Question: I am plotting some points and to make the plot smoother I'm using 'make_interp_spline'. The problem is that I get a falling line between the first two points. The other points are ok, and they have the same distance. Is there something I can do about it?
Ps: I just have the data from 10 and 30.
'''
import matplotlib
import pylab as pl
from pylab import *
import numpy as np
from scipy.interpolate import make_interp_spline
x1, y1 = np.loadtxt('Grafico_I_D_Fe.txt', dtype=float, delimiter=',', unpack=True)
B_spline_coeff1 = make_interp_spline(x1, y1)
X1_Final = np.linspace(x.min(), x.max(), 500)
Y1_Final = B_spline_coeff1(X1_Final)
pl.plot(X1_Final, Y1_Final, color='r', label=r'Iron ($2 imes 10^7$)')
pl.scatter(x1, y1, marker='*', color='r')
'''
'''
10, 3.187170532786709e-15
30, 1.031832270812154e-13
50, 3.444779276423242e-13
70, 6.316369610195546e-14
'''

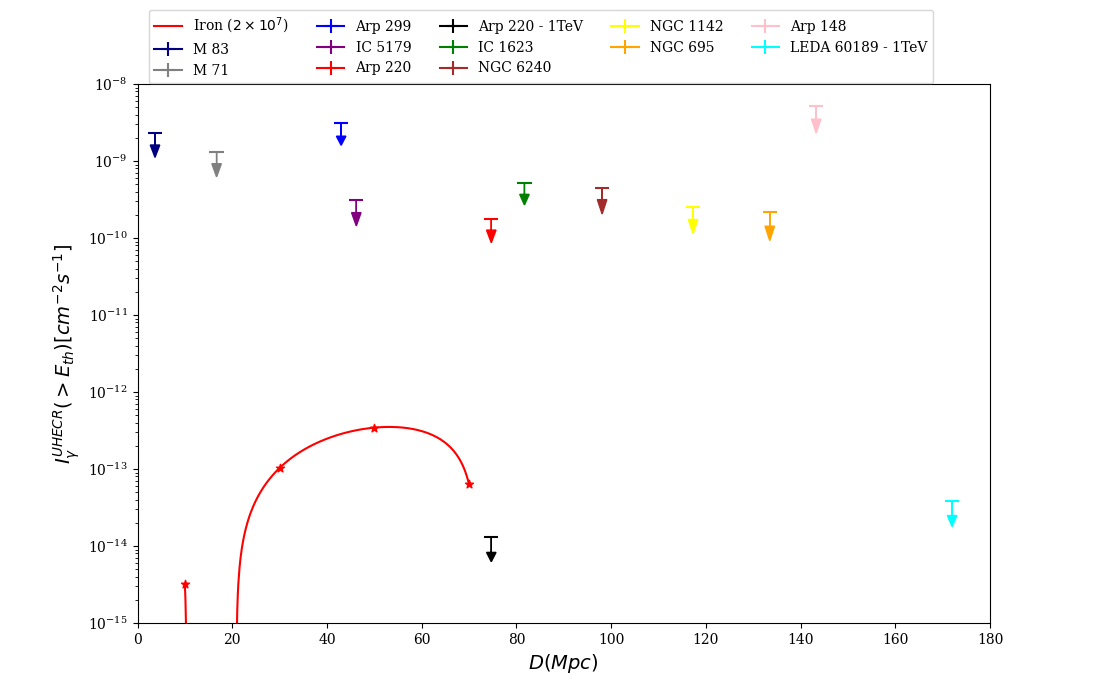
Answer: Interpolation functions often have the unintuitive property of wiggling a lot. In your case, the interpolated curve goes below zero, although the data points don't.
Many other interpolation or approximation functions exist, each having their own benefits and drawbacks for specific situations. 'PchipInterpolator' is one such function, that tries to stay inside the range of the data points (but has a less nice second derivative).
The code below uses <URL>, but also takes the log of the input y-values, and reverses that operation via 'exp' on the result. Without taking the log, the wobbly second derivative is more visible.
'''
from matplotlib import pyplot as plt
import numpy as np
from scipy.interpolate import PchipInterpolator
x1 = [10, 30, 50, 70]
y1 = [3.187170532786709e-15, 1.031832270812154e-13, 3.444779276423242e-13, 6.316369610195546e-14]
B_spline_coeff1 = PchipInterpolator(x1, np.log(y1))
X1_Final = np.linspace(9, 71, 500)
Y1_Final = np.exp(B_spline_coeff1(X1_Final))
plt.plot(X1_Final, Y1_Final, color='r', label=r'Iron ($2 imes 10^7$)')
plt.scatter(x1, y1, marker='*', color='r')
plt.yscale('log')
plt.show()
'''
<URL>
PS: It seems that for these specific data points, the original 'make_interp_spline' works even better than 'PchipInterpolator' when using the log conversion. Often this won't be the case, and you might need to consider other interpolation or approximation functions.
'''
B_spline_coeff1 = make_interp_spline(x1, np.log(y1))
X1_Final = np.linspace(9, 71, 500)
Y1_Final = np.exp(B_spline_coeff1(X1_Final))
plt.plot(X1_Final, Y1_Final, color='r', label=r'Iron ($2 imes 10^7$)')
plt.scatter(x1, y1, marker='*', color='r')
plt.yscale('log')
plt.show()
'''
<URL>